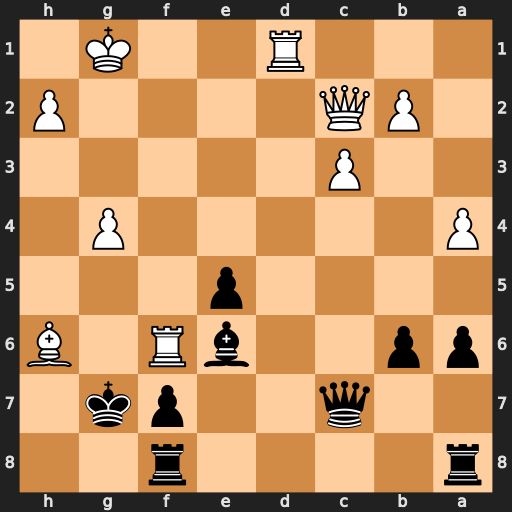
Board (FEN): r4r2/2q2pk1/pp2bR1B/4p3/P5P1/2P5/1PQ4P/3R2K1
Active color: b
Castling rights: -
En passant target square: -
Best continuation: Kxf6 Rf1+ Ke7